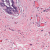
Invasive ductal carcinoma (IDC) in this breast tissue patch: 0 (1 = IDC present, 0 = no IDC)